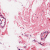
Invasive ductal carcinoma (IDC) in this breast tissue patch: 0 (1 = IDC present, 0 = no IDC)